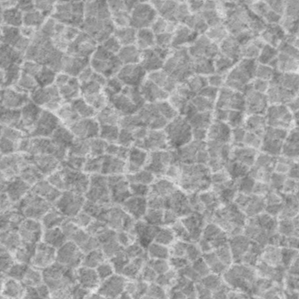
Label: frost